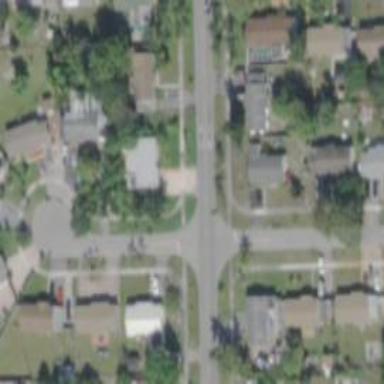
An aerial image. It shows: Road with stop sign.